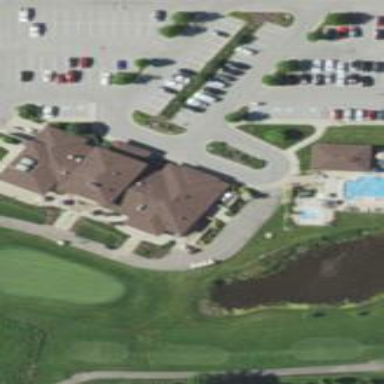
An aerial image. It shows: Clubhouse building associated with golf course.